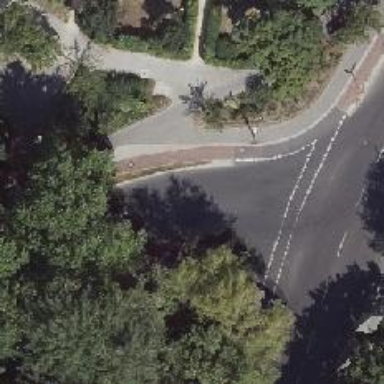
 and parking is not allowed on both sides with ""no stopping"" condition."